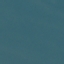
Label: SeaLake